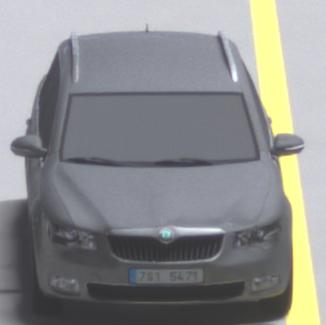
Make: Skoda
Model: Superb Combi 1.4 TSI
Detailed model: Superb (II) Combi
Model produced from: 2010/01
Model produced until: 2011/10
Doors: 5
Color: gray
Road condition: dry road
Daytime: not specified
Contrast: high contrast